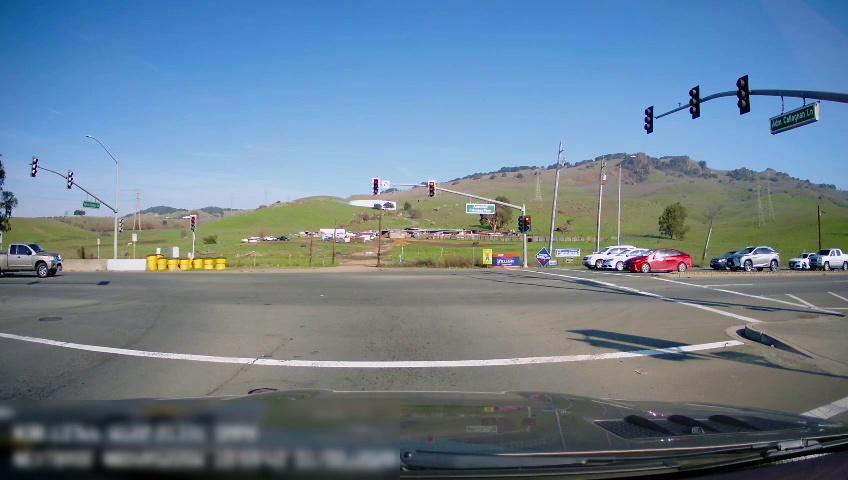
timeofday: Day
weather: Sunny
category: Drivable Space
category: Vehicles | SUV
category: Vehicles | Car
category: Vehicles | SUV
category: Vehicles | Car
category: Vehicles | Car
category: Vehicles | Car
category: Vehicles | Truck
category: Vehicles | Truck
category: Lanes | Opposite Lane
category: Traffic | Lights
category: Traffic | Lights
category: Traffic | Lights
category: Traffic | Lights
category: Traffic | Lights
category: Traffic | Lights
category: Traffic | Lights
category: Traffic | Signs
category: Traffic | Lights
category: Traffic | Lights
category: Traffic | Signs
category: Traffic | Lights
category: Traffic | Lights
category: Traffic | Signs